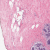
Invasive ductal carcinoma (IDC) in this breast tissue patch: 0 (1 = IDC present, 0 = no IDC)